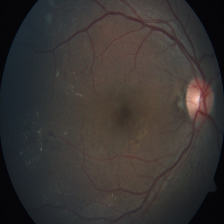
Diabetic retinopathy grade: Severe